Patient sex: M
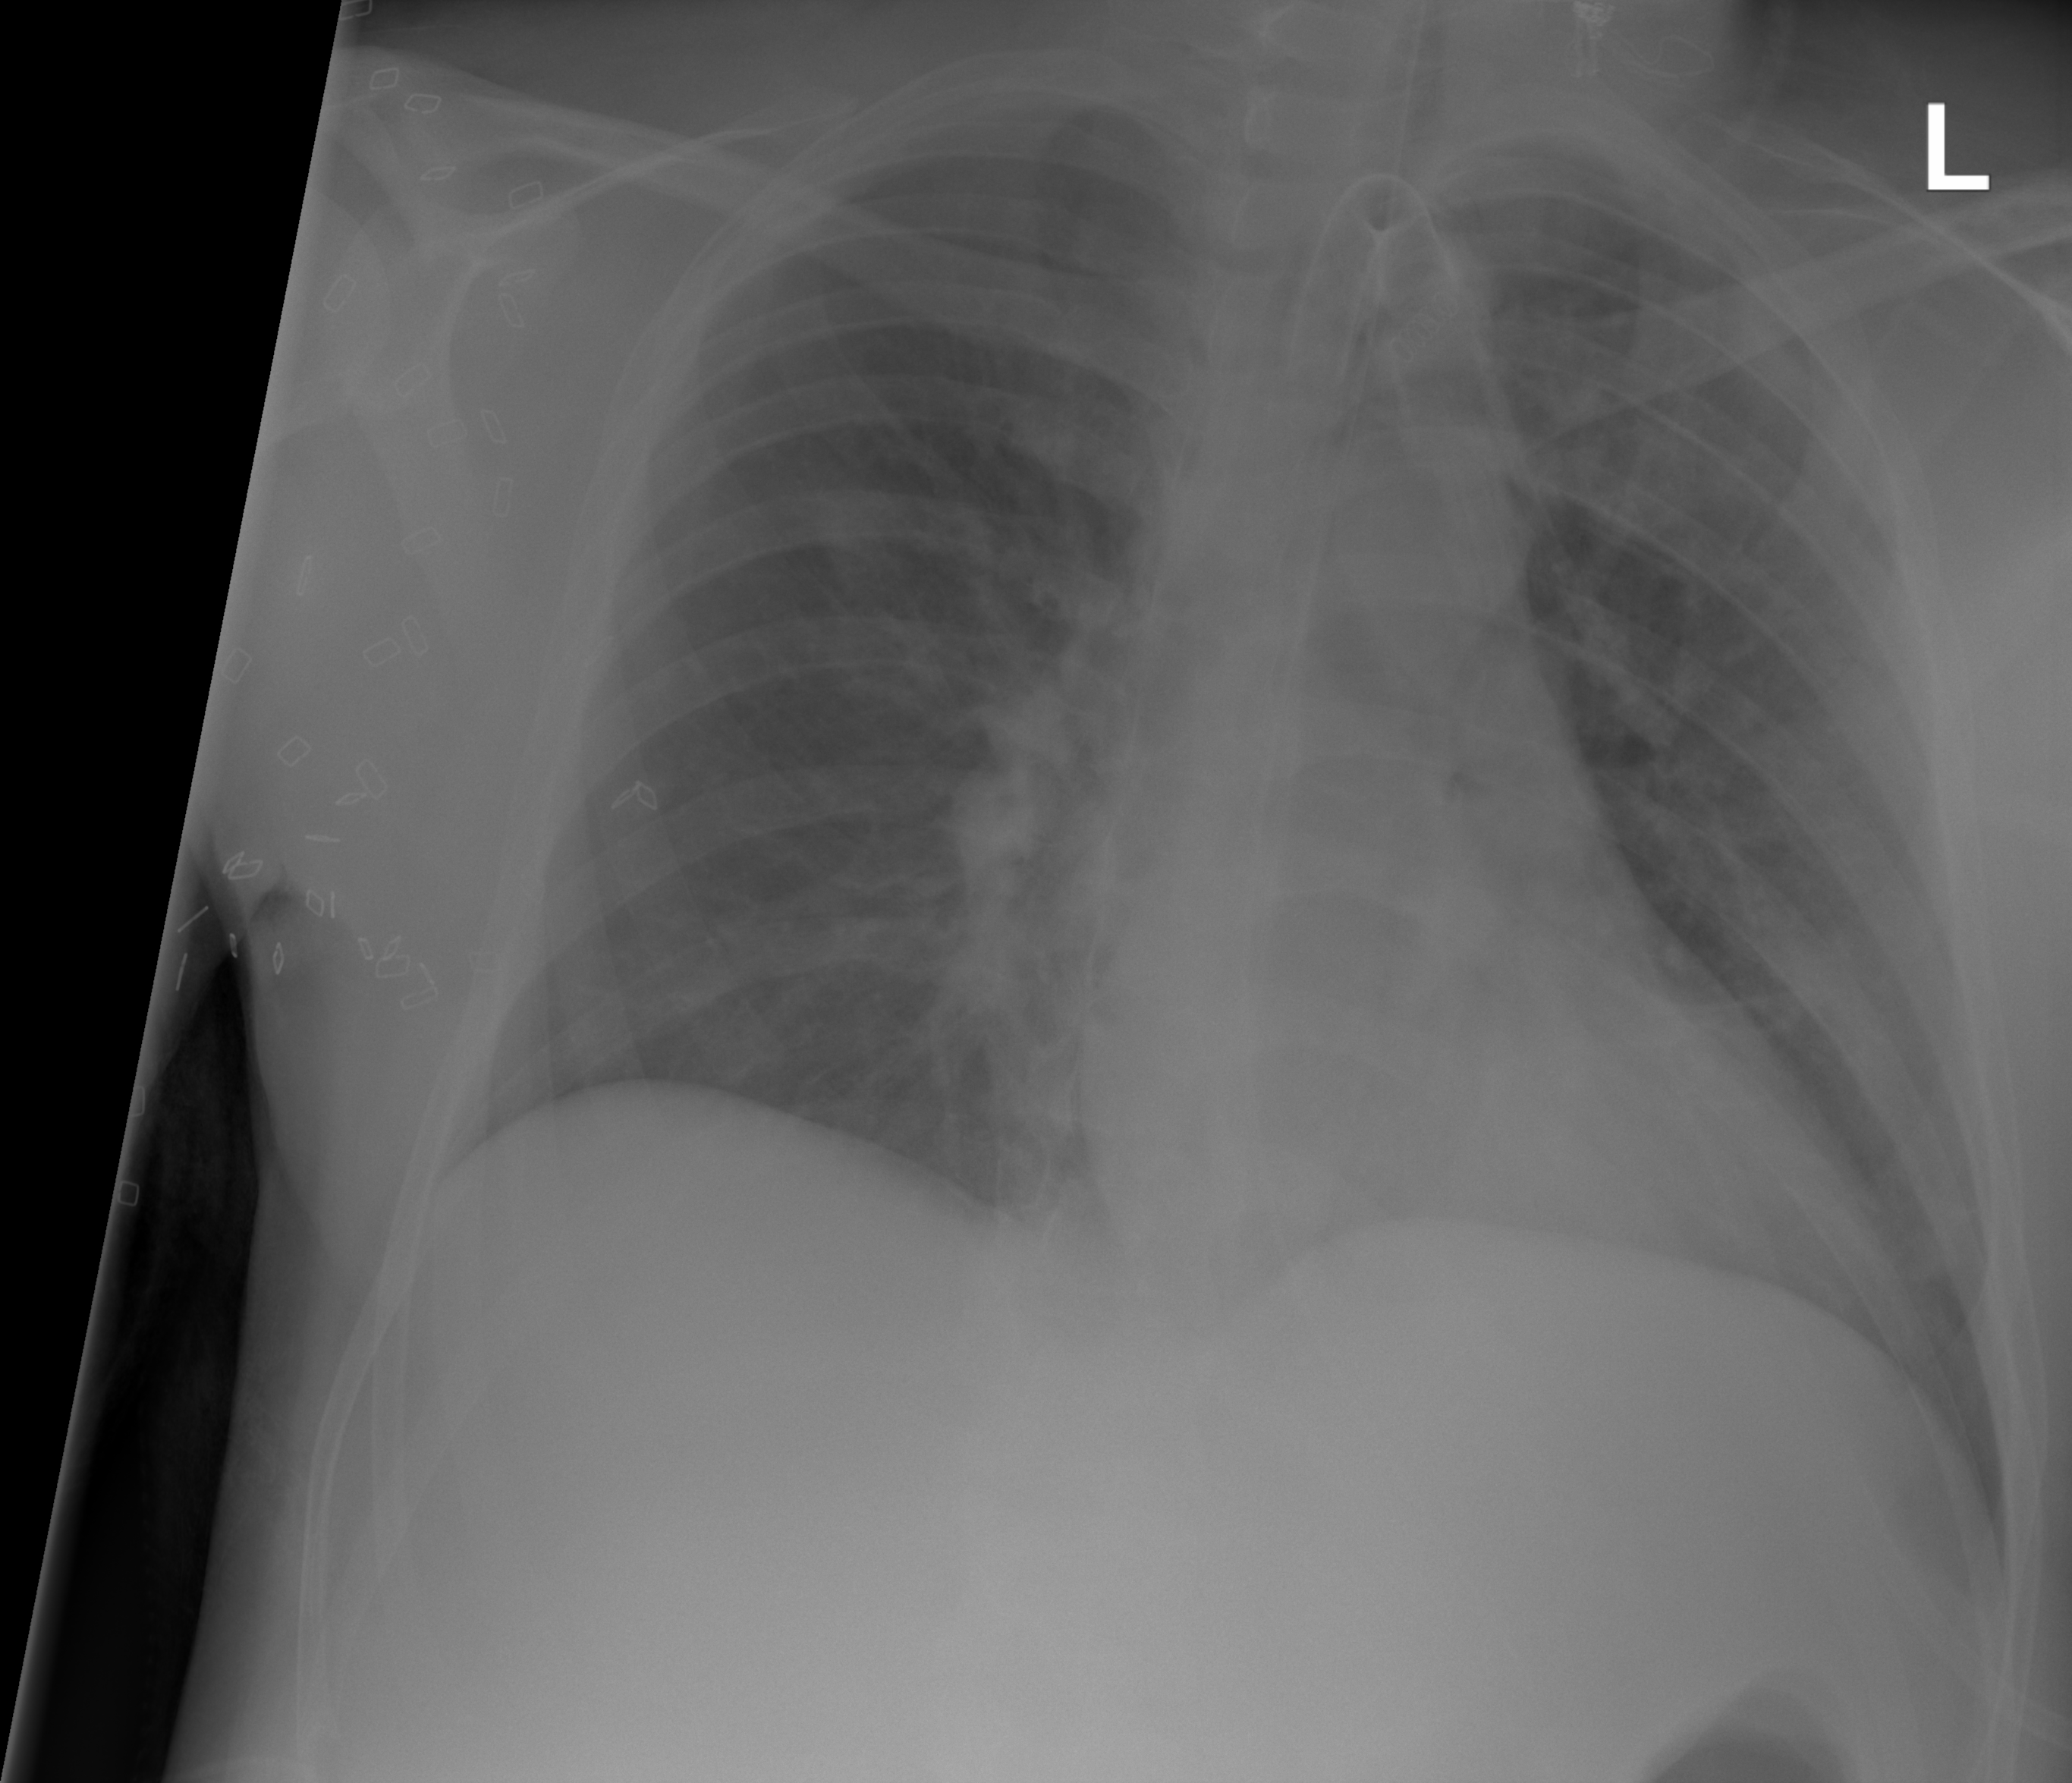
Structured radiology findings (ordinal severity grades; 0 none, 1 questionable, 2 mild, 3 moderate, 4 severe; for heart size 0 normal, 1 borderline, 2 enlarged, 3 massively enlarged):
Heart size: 0
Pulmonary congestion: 2
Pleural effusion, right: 0
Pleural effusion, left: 0
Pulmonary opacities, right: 2
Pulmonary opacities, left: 2
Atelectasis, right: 0
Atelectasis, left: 0